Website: walmart
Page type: customer-info-address
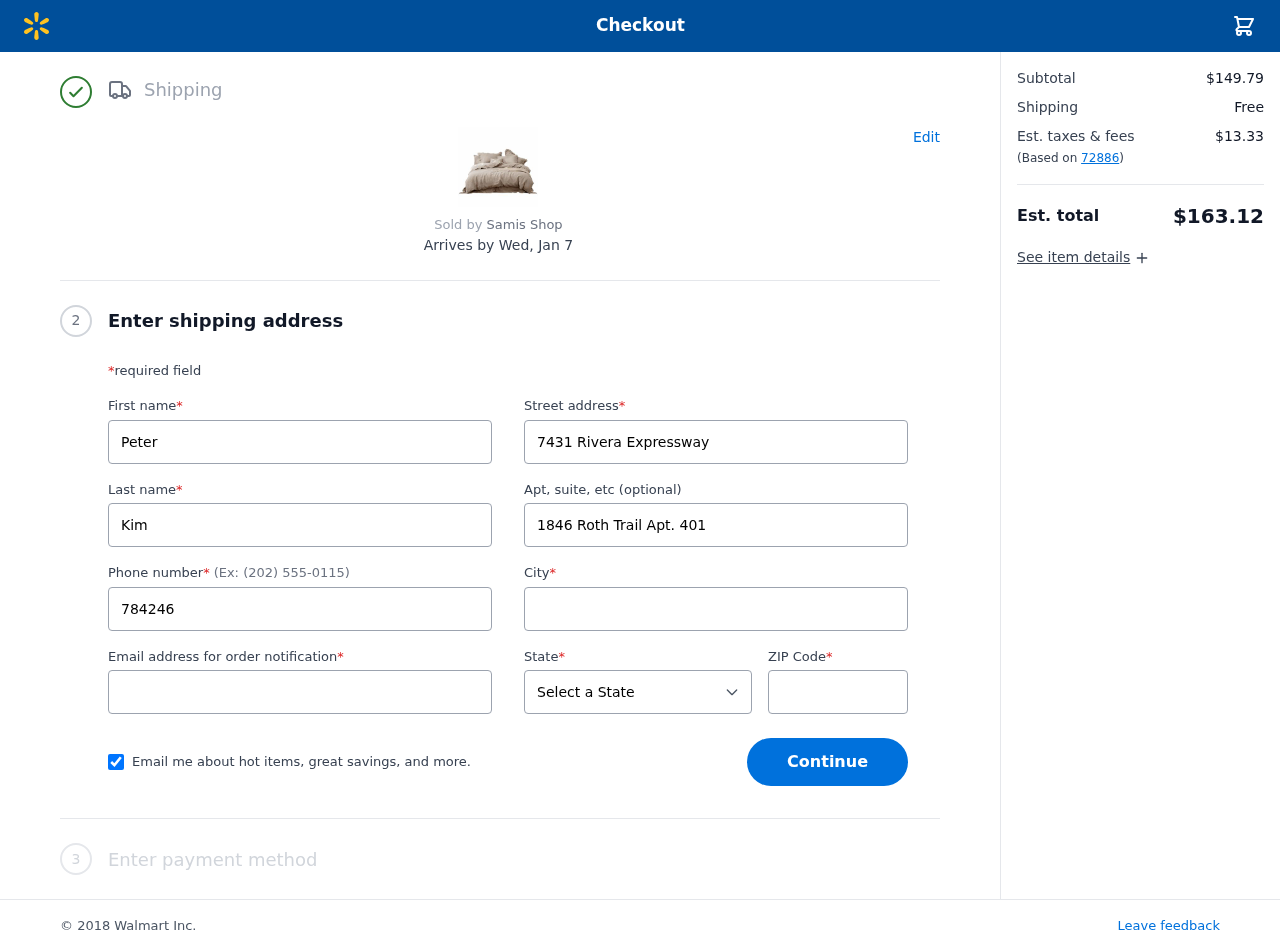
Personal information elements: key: PII_CITY
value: North Christophermouth
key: PII_EMAIL
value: pkim@gmail.com
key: PII_FIRSTNAME
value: Peter
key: PII_LASTNAME
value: Kim
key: PII_PHONE
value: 7842465300
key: PII_POSTCODE
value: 72886
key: PII_STATE
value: New York
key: PII_STREET
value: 7431 Rivera Expressway
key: PII_STREET2
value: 1846 Roth Trail Apt. 401
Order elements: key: ORDER_DELIVERY_DATE
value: Wed, Jan 7
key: ORDER_SUBTOTAL
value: $149.79
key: ORDER_SHIPPING_COST
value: Free
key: ORDER_TAX
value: $13.33
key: ORDER_TOTAL
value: $163.12